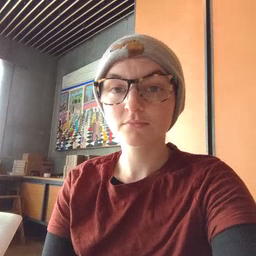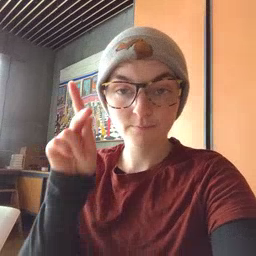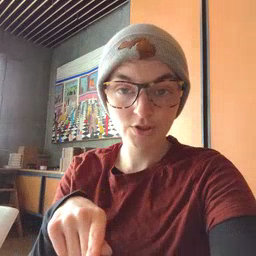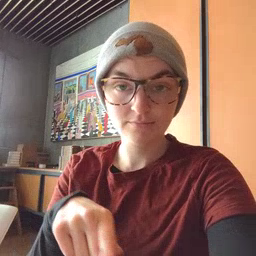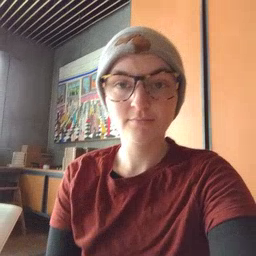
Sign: person